Here is the raw acceleration-versus-time signal recorded on a bearing housing. Determine the bearing's health state. Answer with exactly one of: normal, inner_race, outer_race, ball.
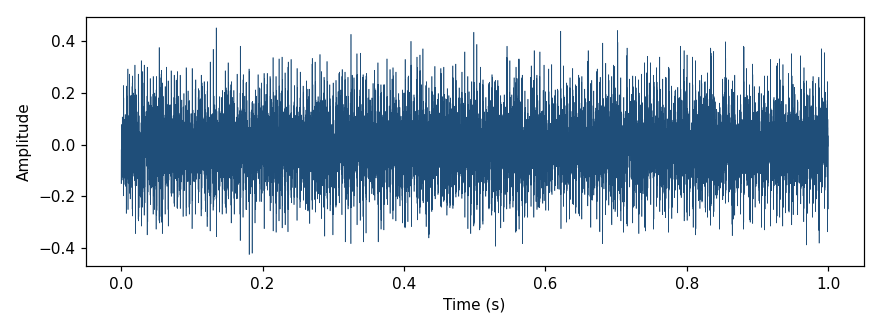
Answer: outer_race